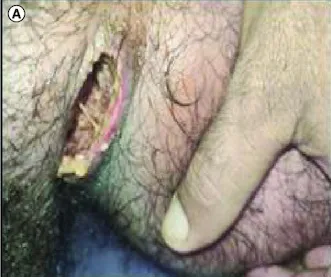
Initial appearance of the lesion in preoperative.
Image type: medical_photograph (skin_photograph)